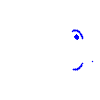
Particle: pion